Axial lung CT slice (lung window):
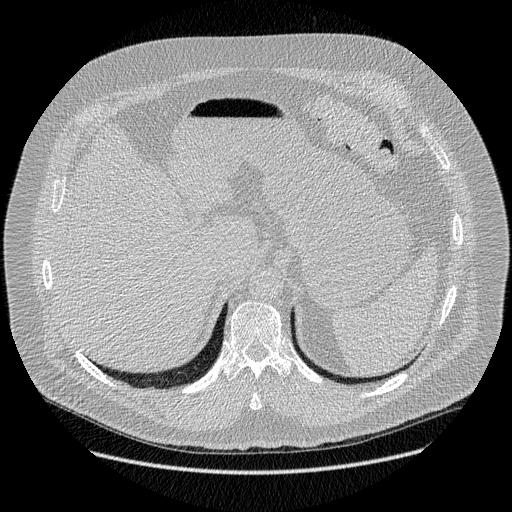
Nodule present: no